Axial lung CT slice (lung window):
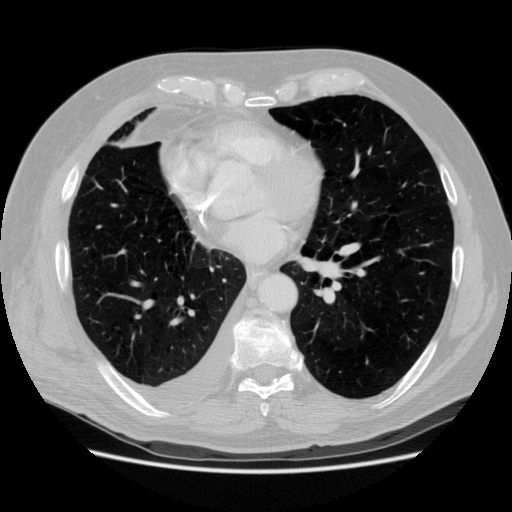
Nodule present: no